Question: I'm creating a plot consisting of several subplots in matplotlib, like this one:

But for some reason, I get weird Zeros on the y-axis (actually on both sides of the plot):
They don't seem to be ticks, since the 'ax1.get_yaxis().set_ticks([])' statement does not affect them.
'''
import matplotlib.pyplot as plt
from pylab import *
import numpy as np
subplots_adjust(hspace=0.000)
groups = ['01', '03', '05', '07']
for i in range(len(groups)):
x = np.linspace(0, 2*np.pi,400)
y = np.sin(x**2)
ax1 = subplot(len(groups),1,i+1)
ax1.scatter(x, y, s=20, c='b', marker='o')
plt.xlim(xmin=0,xmax=1)
ax1.get_yaxis().set_ticks([])
plt.show()
plt.close()
'''
Thank you for any help!
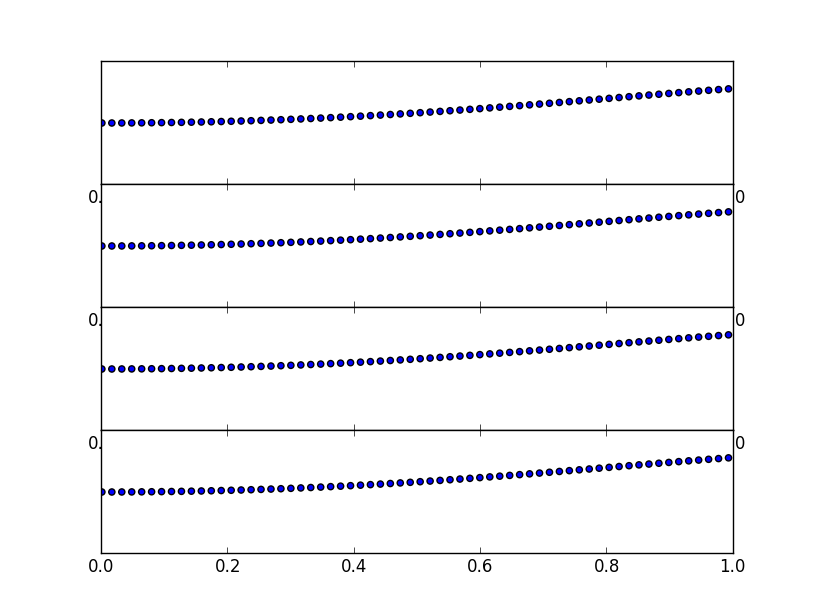
Answer: These are just leftovers from the 'x' ticks at '0.0' and '1.0':
'''
import matplotlib.pyplot as plt
#from pylab import * # don't do it, btw
import numpy as np
groups = ['01' , '03', '05', '07']
fig = plt.figure()
ax = []
for i in range(len(groups)):
ax.append( fig.add_subplot( len(groups), 1, i+1 ) )
fig.subplots_adjust(hspace=0.000)
for i in range(len(groups)):
x = np.linspace(0, 2*np.pi,400)
y = np.sin(x**2)
ax[i] = plt.subplot(len(groups),1,i+1)
ax[i].scatter(x, y, s=20, c='b', marker='o')
ax[i].get_yaxis().set_ticks([])
ax[i].set_xlim([0.001,0.9999]) # <<<<========== here
plt.show()
'''